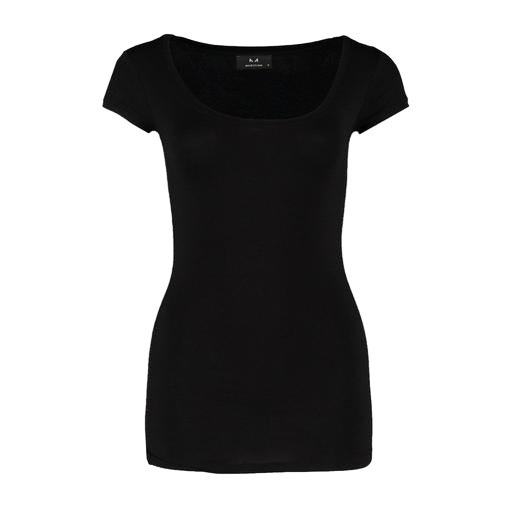
slim fitted black t-shirt, black scoop neck t-shirt, black stretch scoop tee, white background